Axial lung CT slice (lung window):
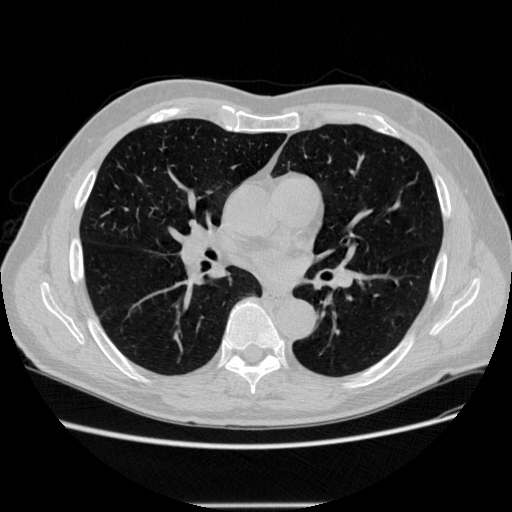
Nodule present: no